Field crop: maize
Growth stage: 2
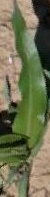
Species: maize